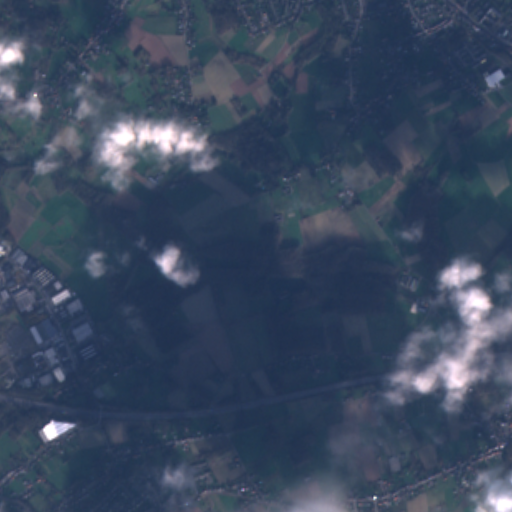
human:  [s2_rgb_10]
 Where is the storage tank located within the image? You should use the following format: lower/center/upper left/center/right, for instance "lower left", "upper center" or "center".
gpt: The storage tank is located in the lower right of the image.
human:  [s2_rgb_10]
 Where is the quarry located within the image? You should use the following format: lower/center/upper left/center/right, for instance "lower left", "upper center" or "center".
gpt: There is no quarry in the image.